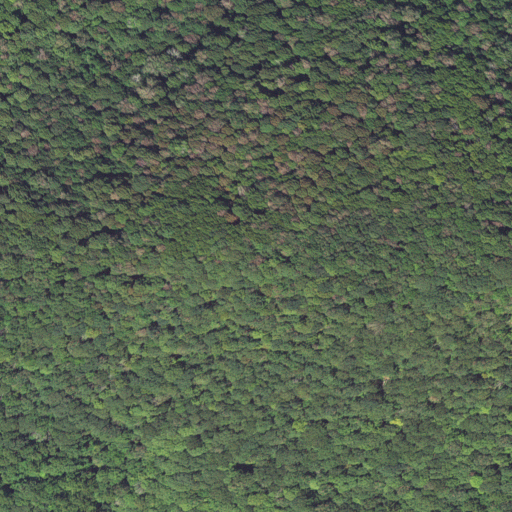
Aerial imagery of ridge(s) in North Carolina named Green Mountain containing only deciduous forest